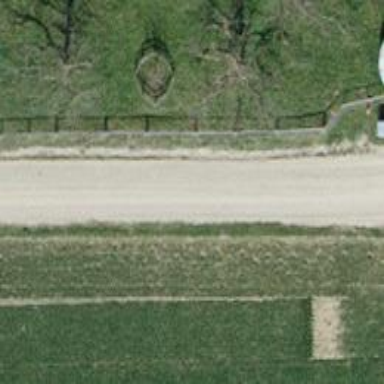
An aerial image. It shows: Track with fine gravel surface of the highest grade level.